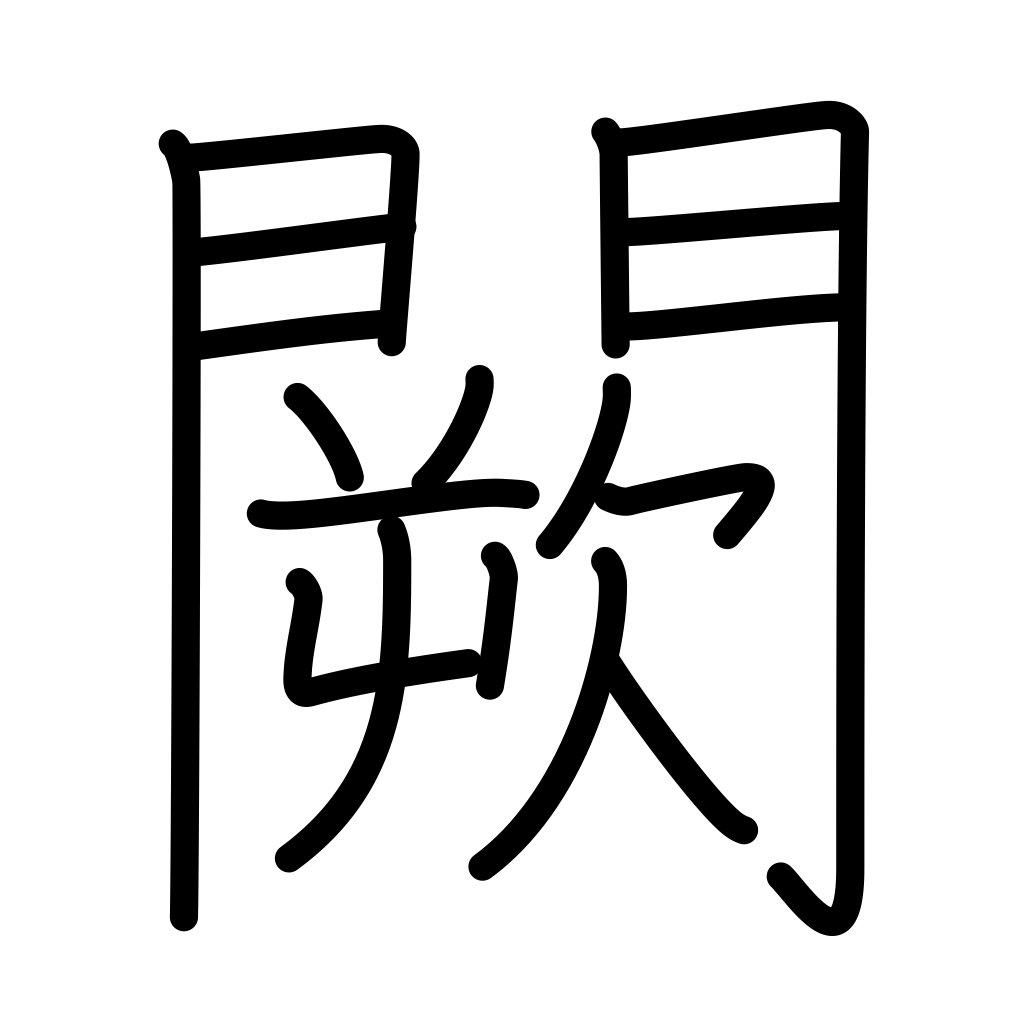
Meaning: lack, gap, fail, imperial palace